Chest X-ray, PA view. Patient: 54 years old, sex F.
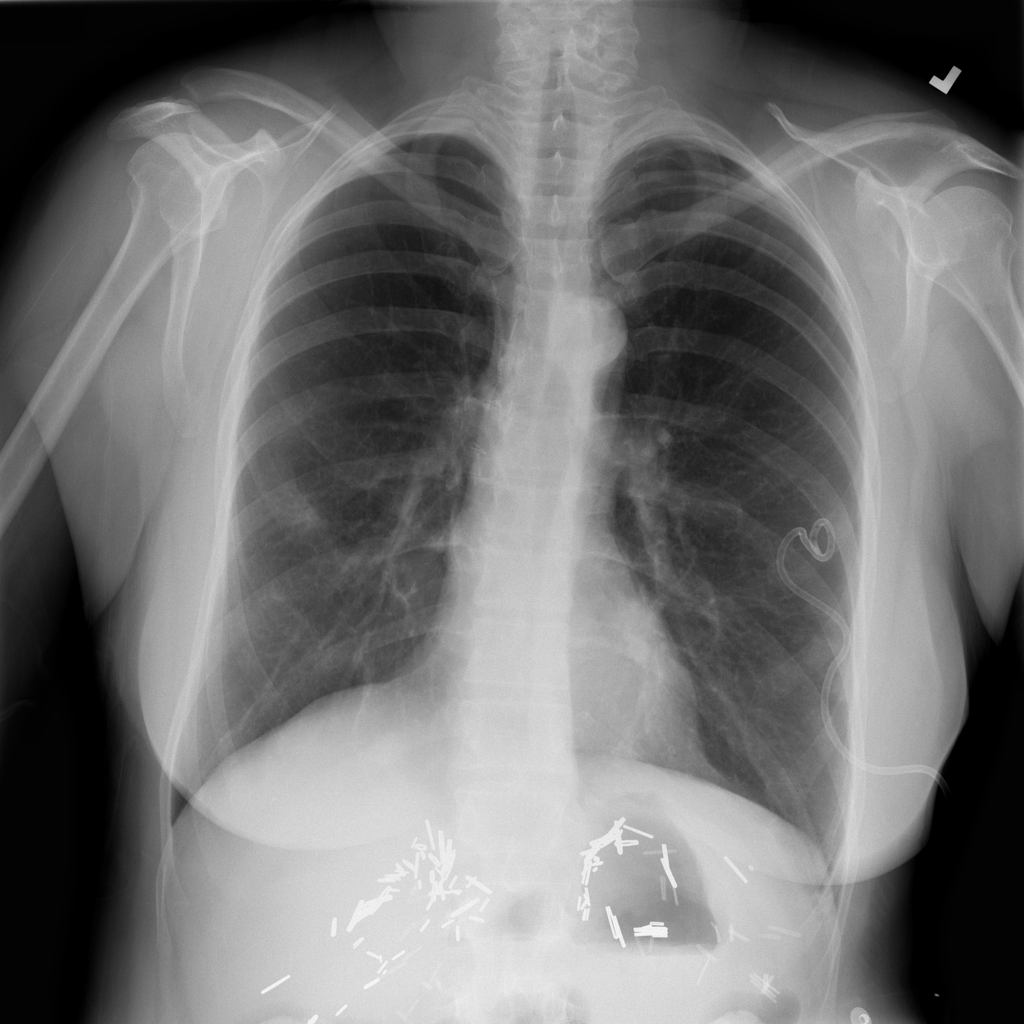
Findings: Pneumothorax